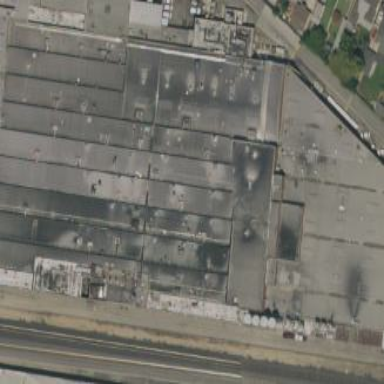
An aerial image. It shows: Factory building.